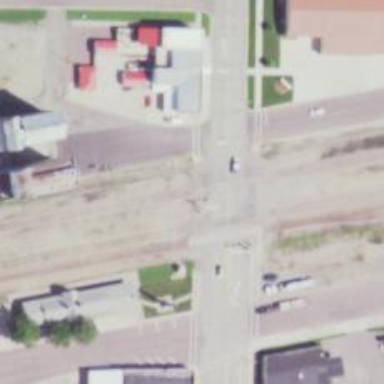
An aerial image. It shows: Railway crossing.